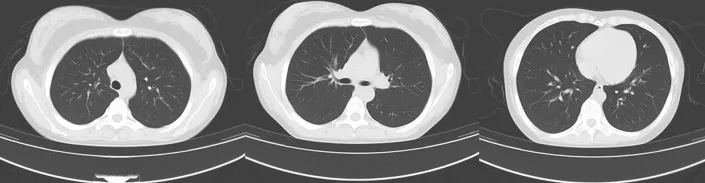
Chest computed tomography scan after discharge. There was no pulmonary infiltrates or pleural effusion.
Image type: radiology (ct)